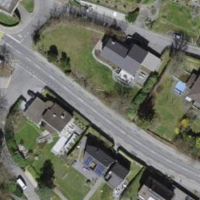
EUNIS habitat code: 55
Species observed at this site:
Juglans regia